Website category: university
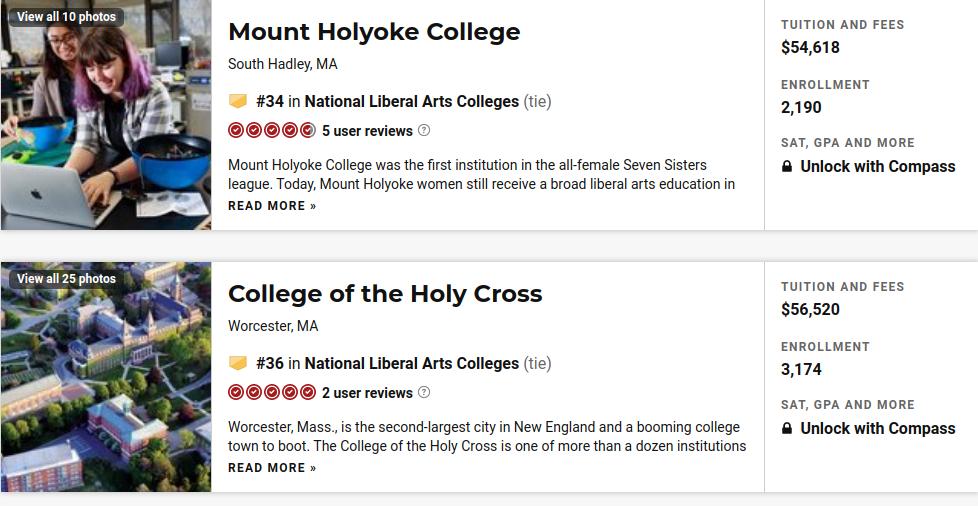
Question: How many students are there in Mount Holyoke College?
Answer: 2,190

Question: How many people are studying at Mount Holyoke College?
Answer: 2,190

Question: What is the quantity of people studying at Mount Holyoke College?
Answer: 2,190

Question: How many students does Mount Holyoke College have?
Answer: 2,190

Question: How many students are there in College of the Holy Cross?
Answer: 3,174

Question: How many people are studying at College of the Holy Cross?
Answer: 3,174

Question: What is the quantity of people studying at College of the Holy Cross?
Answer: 3,174

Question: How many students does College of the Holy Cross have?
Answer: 3,174

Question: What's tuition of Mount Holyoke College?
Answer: $54,618

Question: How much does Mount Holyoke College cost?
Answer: $54,618

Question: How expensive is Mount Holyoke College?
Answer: $54,618

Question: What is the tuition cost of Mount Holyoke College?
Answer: $54,618

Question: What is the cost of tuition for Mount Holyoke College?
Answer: $54,618

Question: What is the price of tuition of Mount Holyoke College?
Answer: $54,618

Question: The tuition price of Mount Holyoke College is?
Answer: $54,618

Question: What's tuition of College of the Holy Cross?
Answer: $56,520

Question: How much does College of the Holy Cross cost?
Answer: $56,520

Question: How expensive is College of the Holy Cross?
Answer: $56,520

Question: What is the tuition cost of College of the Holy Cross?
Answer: $56,520

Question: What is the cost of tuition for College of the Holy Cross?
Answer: $56,520

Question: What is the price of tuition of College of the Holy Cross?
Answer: $56,520

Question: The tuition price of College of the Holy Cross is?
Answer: $56,520

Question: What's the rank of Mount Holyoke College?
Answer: #34

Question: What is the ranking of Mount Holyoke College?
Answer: #34

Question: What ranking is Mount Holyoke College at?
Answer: #34

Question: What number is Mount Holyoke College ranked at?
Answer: #34

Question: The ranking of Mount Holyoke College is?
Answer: #34

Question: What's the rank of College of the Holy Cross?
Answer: #36

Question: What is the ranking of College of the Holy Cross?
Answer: #36

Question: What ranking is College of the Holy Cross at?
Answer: #36

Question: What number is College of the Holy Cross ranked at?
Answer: #36

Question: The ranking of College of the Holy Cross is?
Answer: #36

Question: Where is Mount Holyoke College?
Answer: South Hadley, MA

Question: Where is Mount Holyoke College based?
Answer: South Hadley, MA

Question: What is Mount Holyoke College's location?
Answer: South Hadley, MA

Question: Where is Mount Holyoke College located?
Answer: South Hadley, MA

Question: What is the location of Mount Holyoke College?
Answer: South Hadley, MA

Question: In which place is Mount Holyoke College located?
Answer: South Hadley, MA

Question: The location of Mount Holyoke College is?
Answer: South Hadley, MA

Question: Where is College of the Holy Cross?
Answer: Worcester, MA

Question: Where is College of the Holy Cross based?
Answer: Worcester, MA

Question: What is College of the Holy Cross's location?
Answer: Worcester, MA

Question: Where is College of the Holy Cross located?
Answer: Worcester, MA

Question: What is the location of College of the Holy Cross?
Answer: Worcester, MA

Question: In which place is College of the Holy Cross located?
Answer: Worcester, MA

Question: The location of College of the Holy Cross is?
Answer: Worcester, MA

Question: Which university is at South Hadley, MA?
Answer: Mount Holyoke College

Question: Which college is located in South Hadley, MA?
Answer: Mount Holyoke College

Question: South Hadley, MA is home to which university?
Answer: Mount Holyoke College

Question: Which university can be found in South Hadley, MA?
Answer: Mount Holyoke College

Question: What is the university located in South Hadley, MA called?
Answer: Mount Holyoke College

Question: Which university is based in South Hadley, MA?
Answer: Mount Holyoke College

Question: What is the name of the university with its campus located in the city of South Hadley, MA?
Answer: Mount Holyoke College

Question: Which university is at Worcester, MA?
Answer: College of the Holy Cross

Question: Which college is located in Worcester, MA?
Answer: College of the Holy Cross

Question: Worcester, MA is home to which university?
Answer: College of the Holy Cross

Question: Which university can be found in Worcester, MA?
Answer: College of the Holy Cross

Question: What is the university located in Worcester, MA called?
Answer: College of the Holy Cross

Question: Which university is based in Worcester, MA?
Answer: College of the Holy Cross

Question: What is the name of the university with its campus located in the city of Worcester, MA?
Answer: College of the Holy Cross

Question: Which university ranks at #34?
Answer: Mount Holyoke College

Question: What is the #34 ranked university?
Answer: Mount Holyoke College

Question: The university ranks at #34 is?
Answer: Mount Holyoke College

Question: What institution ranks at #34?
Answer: Mount Holyoke College